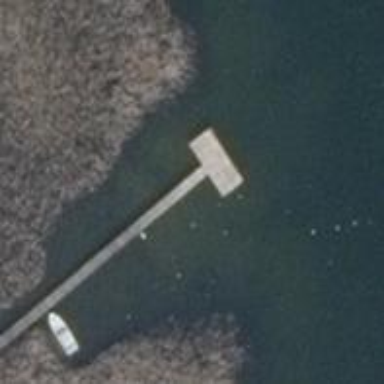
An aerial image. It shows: Man-made pier.